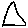
Label: triangle